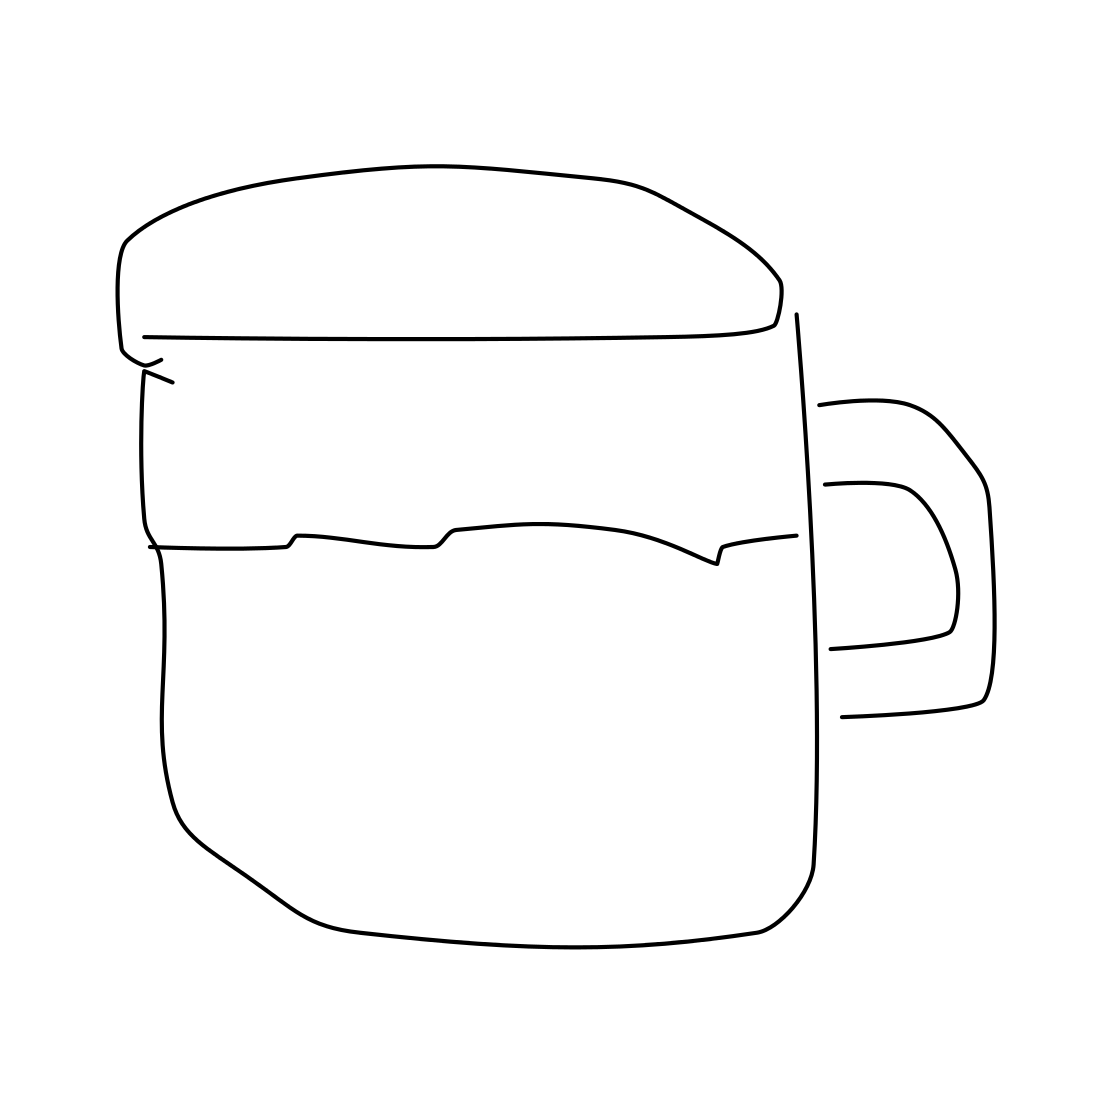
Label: beer-mug